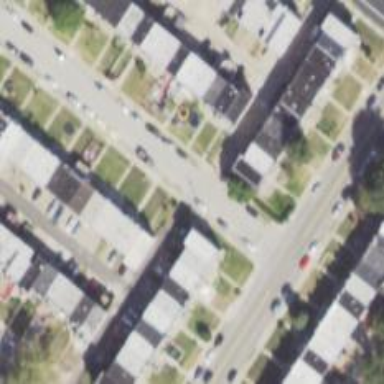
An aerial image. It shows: Alleyway designated as service road.